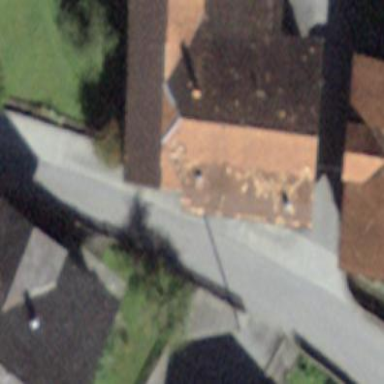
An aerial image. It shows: Rural barn.